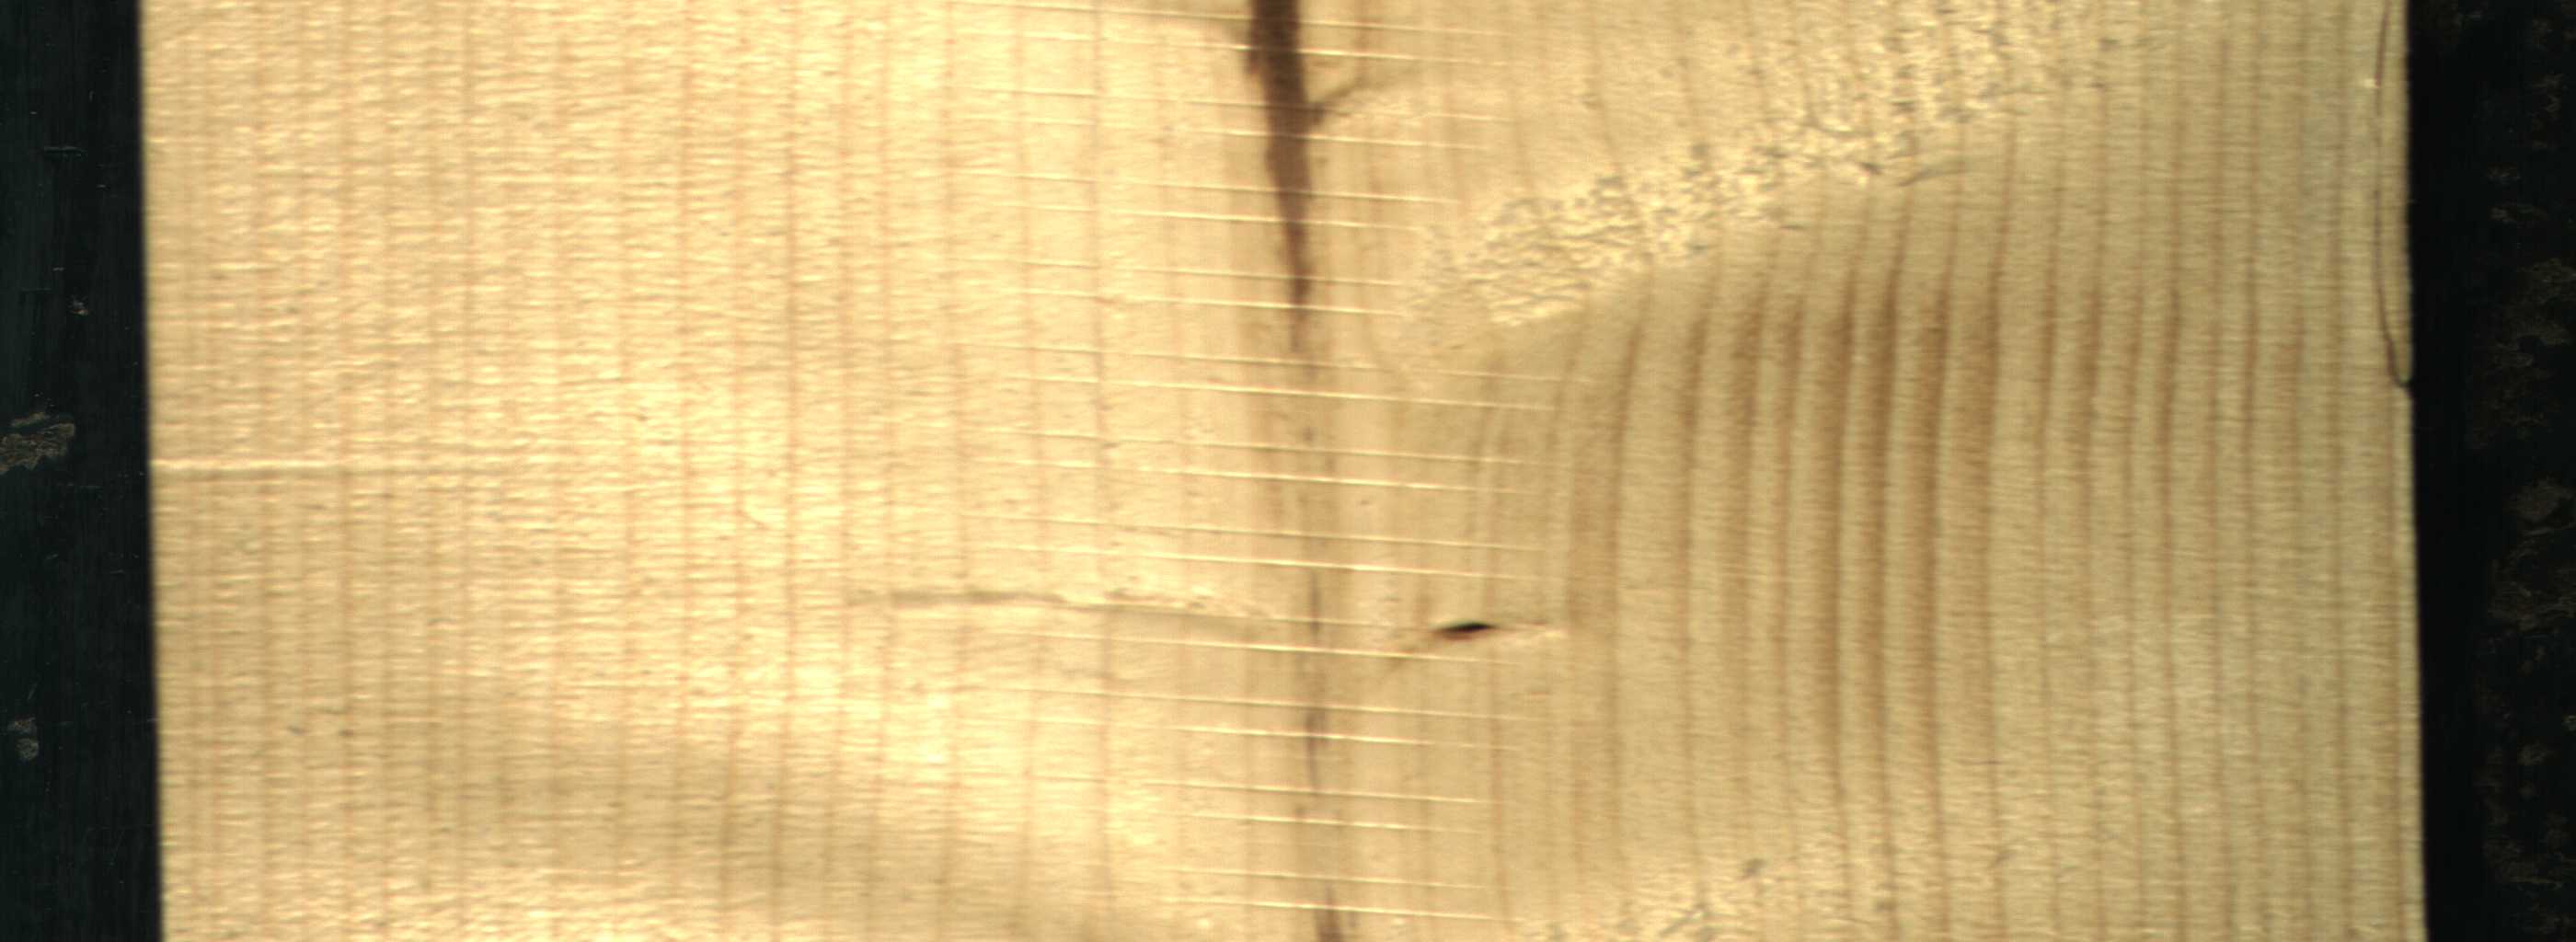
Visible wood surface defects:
Marrow
Marrow
Dead_Knot